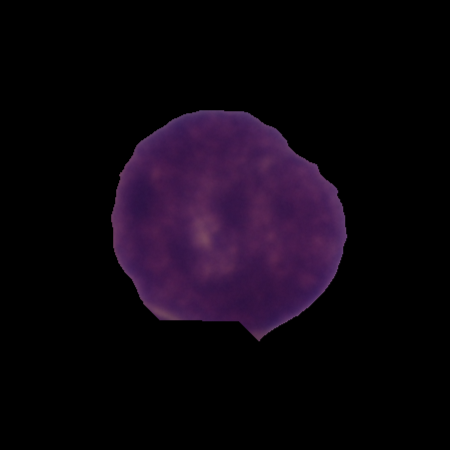
Label: cancer